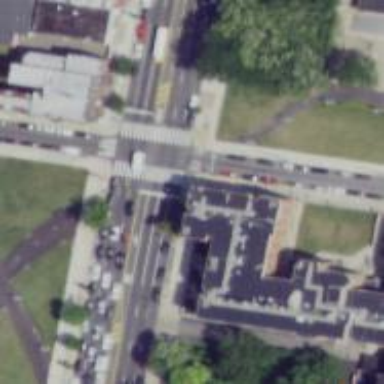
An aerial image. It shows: Marked crossing on the road.